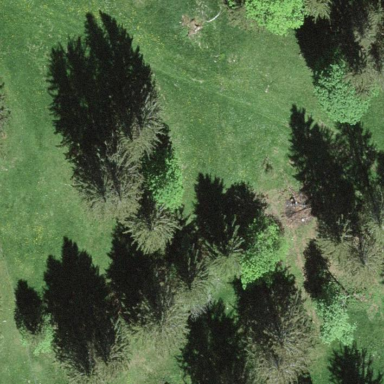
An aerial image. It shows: Serene woodland landscape.